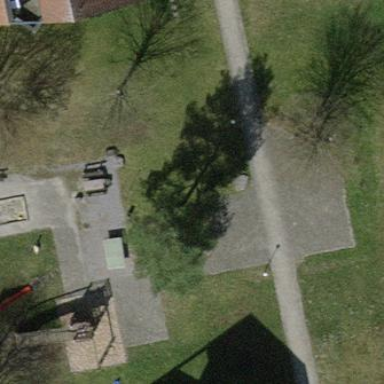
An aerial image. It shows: Playground area for leisure land.